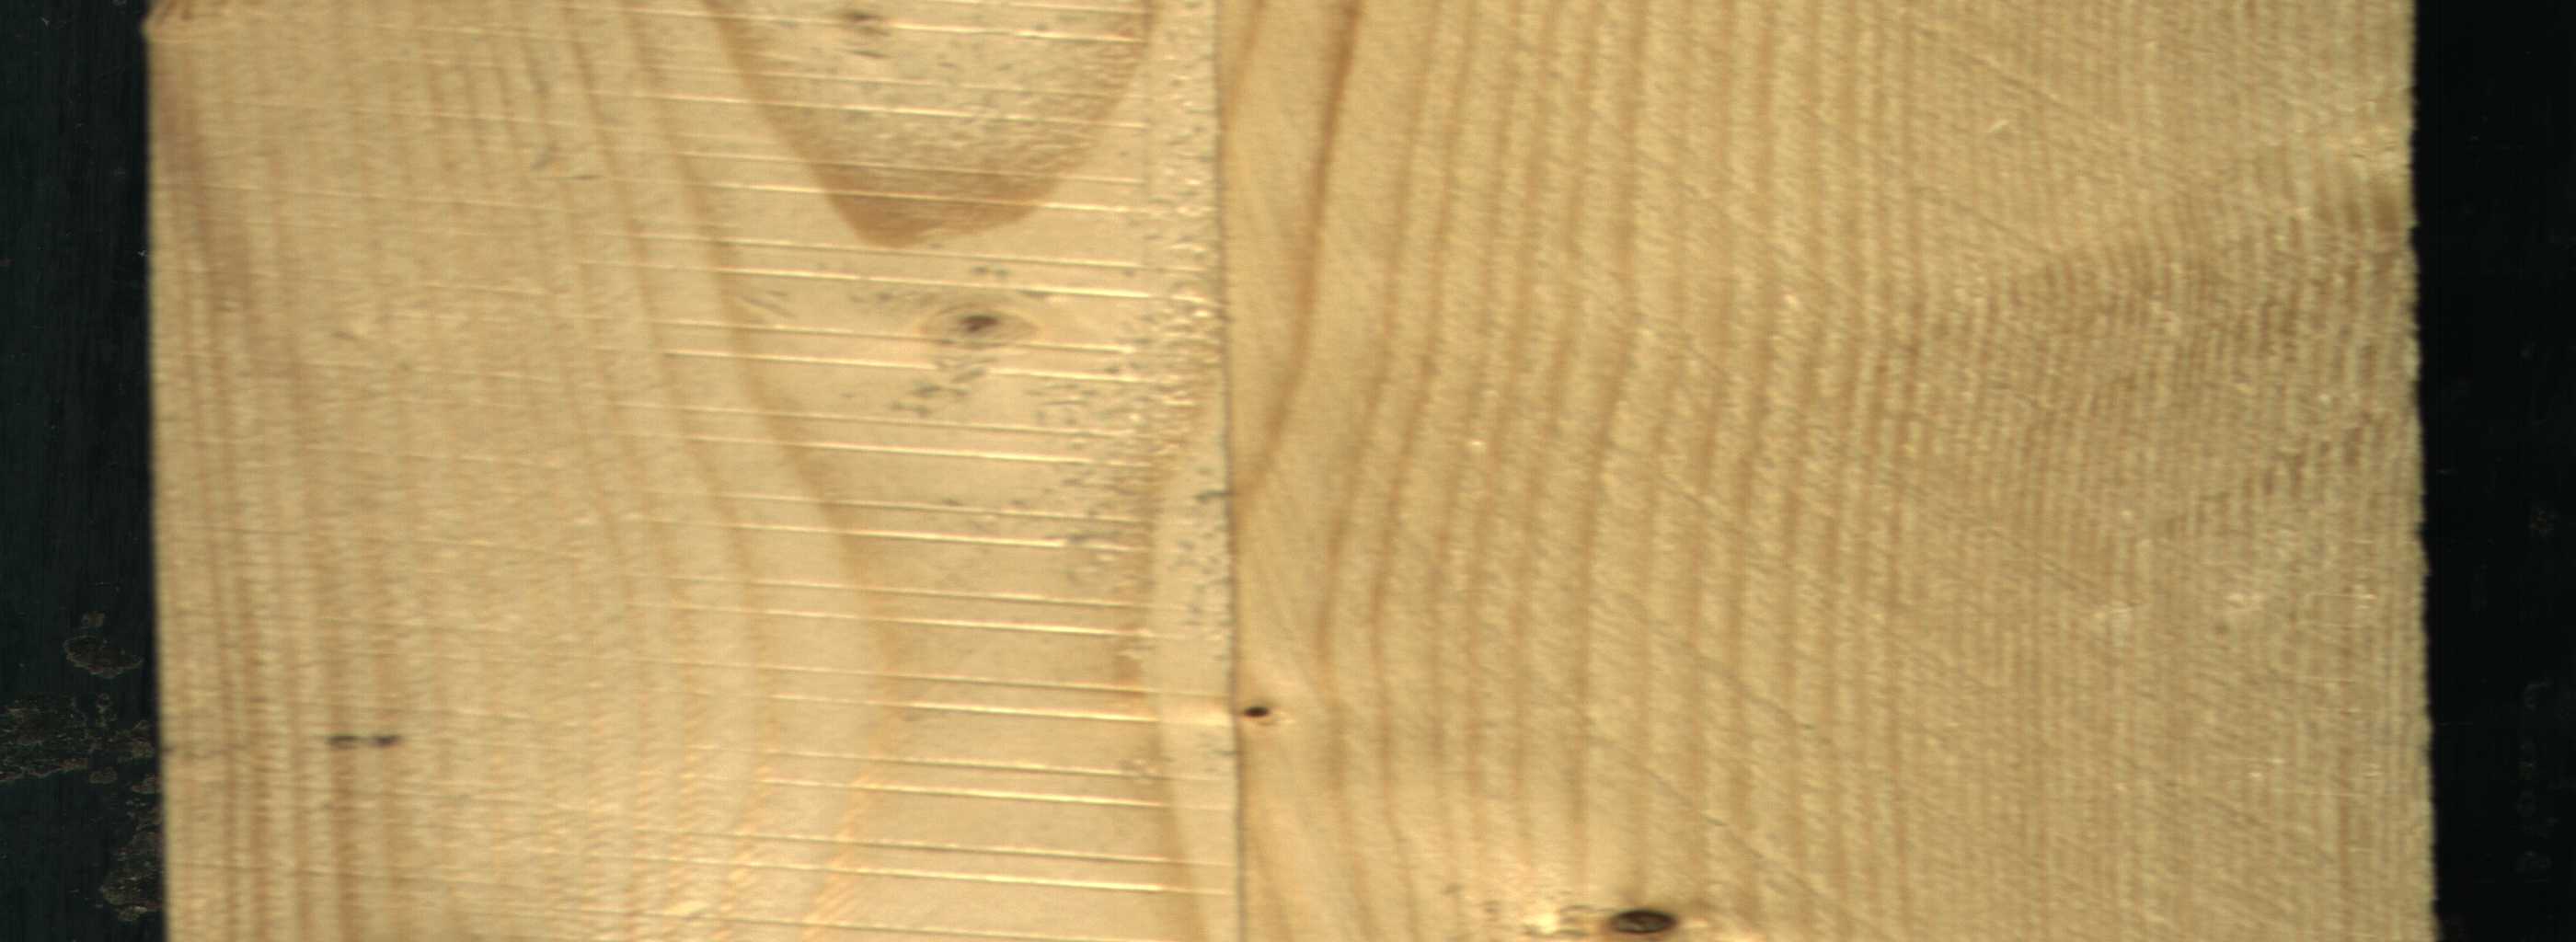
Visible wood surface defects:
Dead_Knot
Live_Knot
Live_Knot